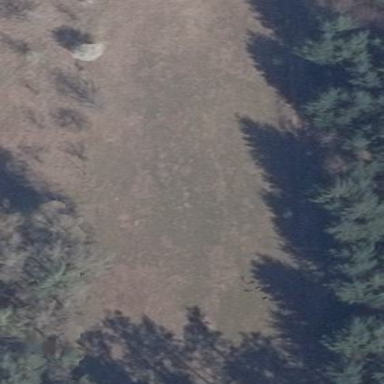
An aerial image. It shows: Area covered with grass.